Interaction volume radius: 5 \u00c5
Interaction volume height: 20 \u00c5
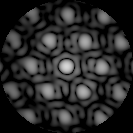
Disorder parameter: 0.2095